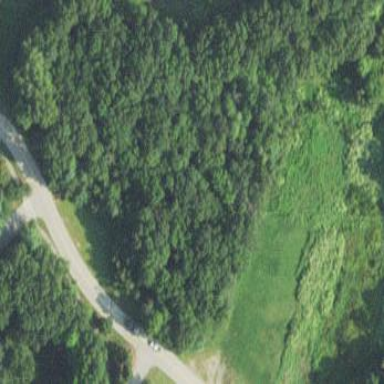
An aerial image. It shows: Mixed leaf woodland.